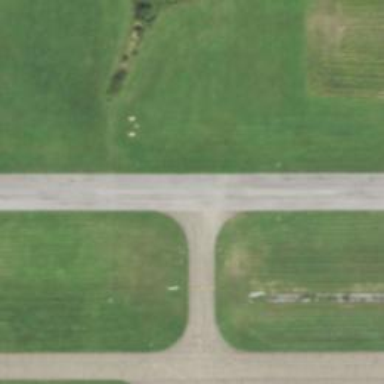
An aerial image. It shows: View of taxiway at the airport.